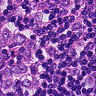
Metastatic tissue present: yes